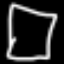
Label: square